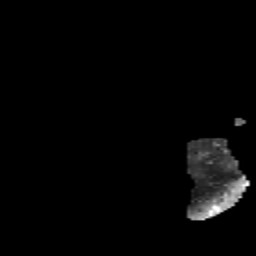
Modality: FA
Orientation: sagittal
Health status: healthy
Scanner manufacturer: siemens
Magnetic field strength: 3 T
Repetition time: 12 s
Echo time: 0.092 s